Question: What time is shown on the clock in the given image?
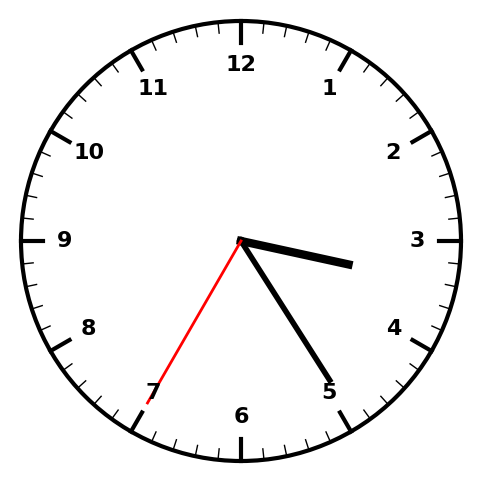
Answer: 03:24:35